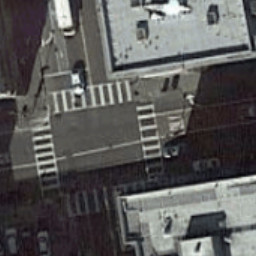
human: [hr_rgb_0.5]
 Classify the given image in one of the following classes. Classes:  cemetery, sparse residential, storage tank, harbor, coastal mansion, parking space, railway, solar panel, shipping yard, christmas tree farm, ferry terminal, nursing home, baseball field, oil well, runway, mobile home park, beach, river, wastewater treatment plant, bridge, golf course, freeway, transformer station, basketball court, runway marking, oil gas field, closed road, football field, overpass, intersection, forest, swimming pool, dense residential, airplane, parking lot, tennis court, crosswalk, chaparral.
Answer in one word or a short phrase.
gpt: crosswalk